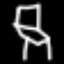
Label: chair